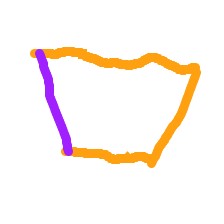
Shape: trapezoid